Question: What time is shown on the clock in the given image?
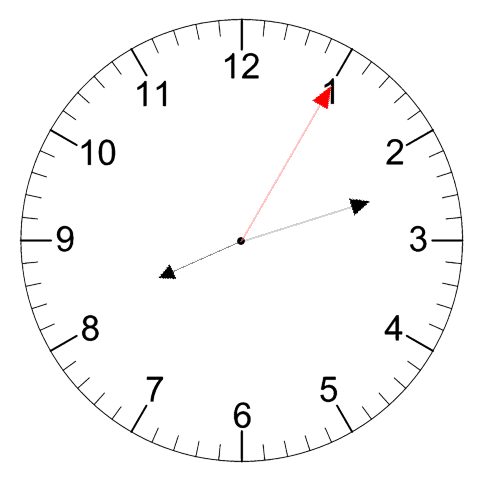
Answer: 08:12:05